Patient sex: F
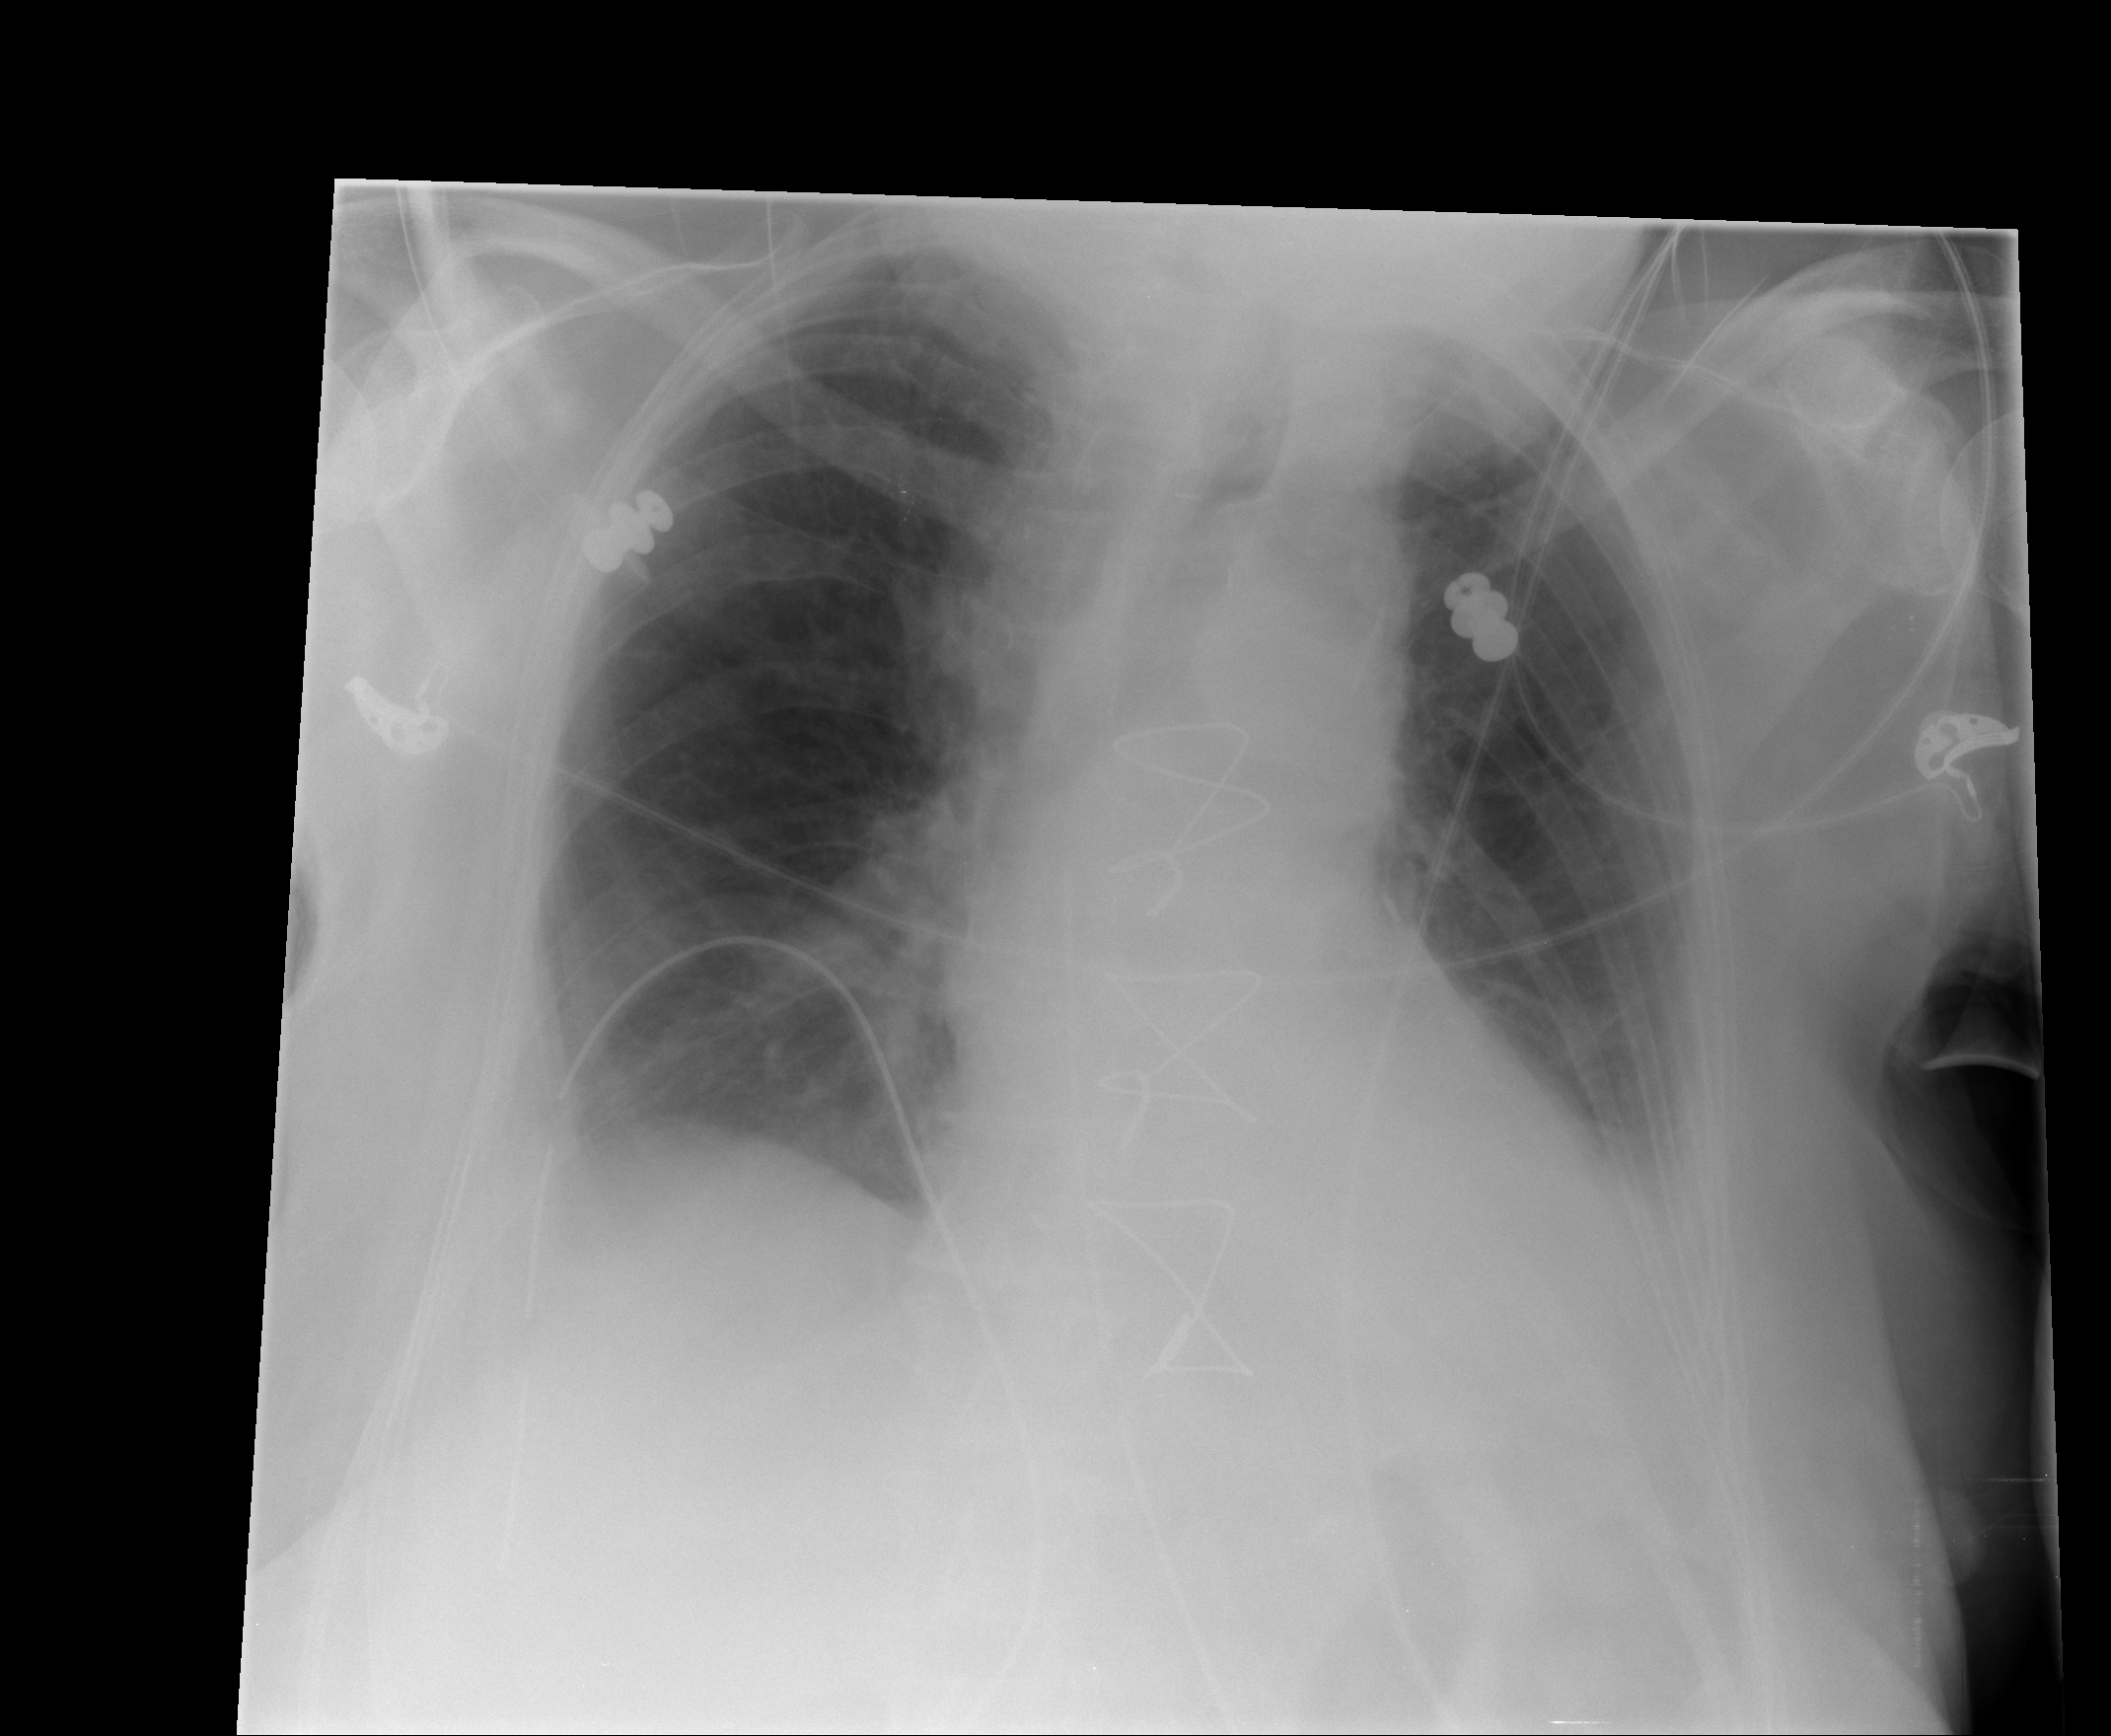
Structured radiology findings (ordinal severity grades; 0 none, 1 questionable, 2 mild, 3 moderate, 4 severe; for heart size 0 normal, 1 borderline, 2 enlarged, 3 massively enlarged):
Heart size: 2
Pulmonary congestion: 0
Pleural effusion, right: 0
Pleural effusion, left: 1
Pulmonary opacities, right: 0
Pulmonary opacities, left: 0
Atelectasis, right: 1
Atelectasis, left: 2